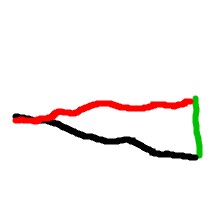
Shape: triangle